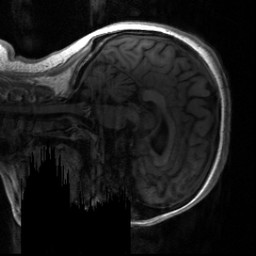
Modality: T1w
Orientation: sagittal
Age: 25
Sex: female
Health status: healthy
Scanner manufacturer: siemens
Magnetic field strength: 3 T
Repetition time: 2 s
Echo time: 0.00232 s